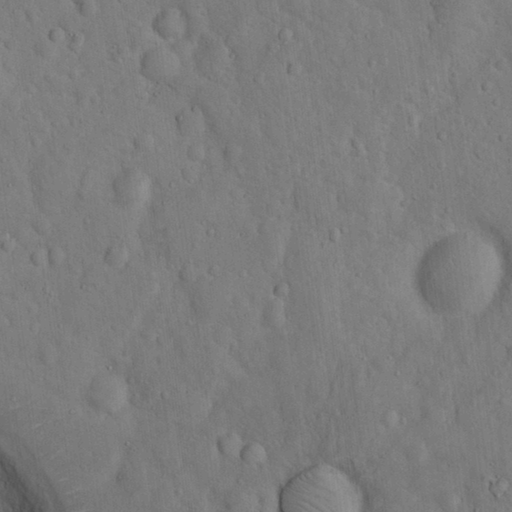
Objects detected: cone